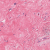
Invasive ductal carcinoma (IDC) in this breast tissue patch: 0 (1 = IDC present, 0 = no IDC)